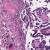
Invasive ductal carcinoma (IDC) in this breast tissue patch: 1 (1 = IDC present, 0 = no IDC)